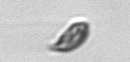
Label: Cryptophyta